Question: Based on the "Molecule" example of Michael Bostock, available at this url : <URL>.
I'm trying to set the size of my links with several values. For that, I disabled the "gravity", put an important negative value in "charge" and fixed the first node to the center of my window.
'''
var force = d3.layout.force()
.size([width, height])
.charge(-800)
.friction(0.45)
.linkStrength(1)
.gravity(0)
.linkDistance(function(d) {
return radius(d.target.size * 10);
});
'''
My problem is ( sometimes the size of the links are differents, especially for links defined with a little value.
Does somebody know one good solution for my problem?
You can see my code here : <URL>
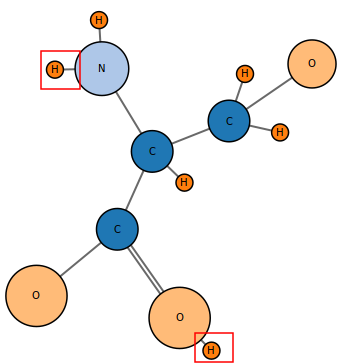
Answer: It's a characteristic of the force layout that the length of the links is variable -- the point is that the nodes are laid out automatically and you don't have to worry about it. You could implement checks that make sure that the distances are always what you want them to be, but this would be quite difficult.
The 'linkDistance' function that you're using already is the only direct way to (weakly) enforce such a constraint. If that's not enough, there's no easy way of mitigating it. Your only option would be to implement checks like I've mentioned above at each tick of the simulation.